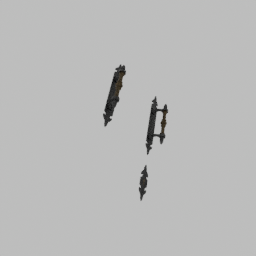
Label: mechanical